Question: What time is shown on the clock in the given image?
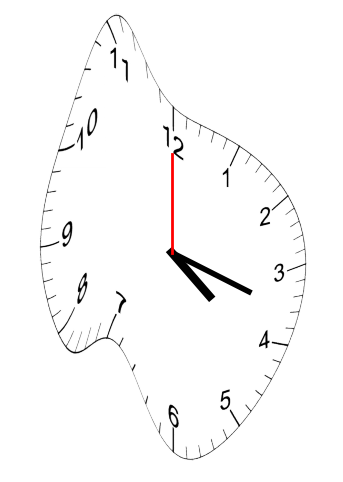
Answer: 04:18:00